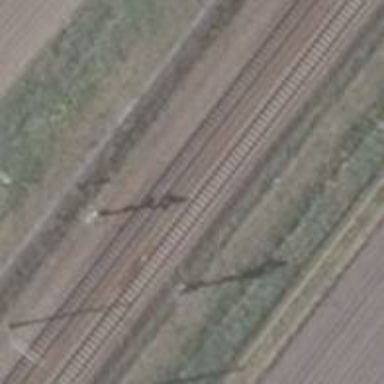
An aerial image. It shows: Railway signal.